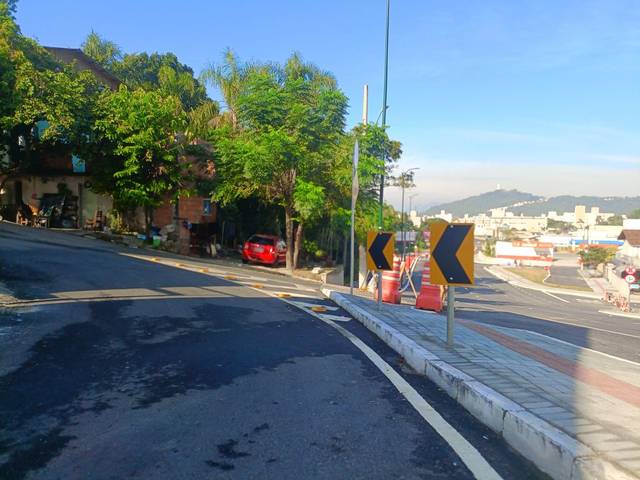
Region: Brazil
Coordinates: -26.969, -48.643